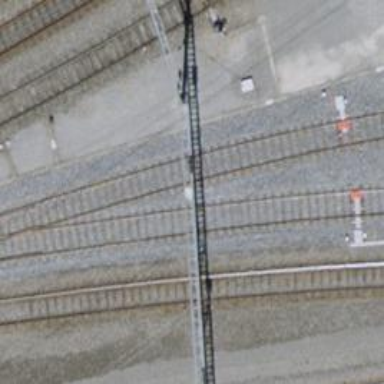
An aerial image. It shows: Railway switch.